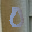
Label: 0